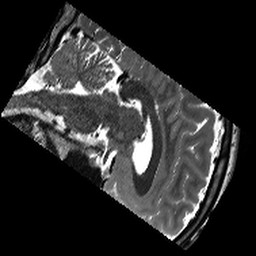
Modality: T2w
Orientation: sagittal
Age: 20
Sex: male
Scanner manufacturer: siemens
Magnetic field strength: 3 T
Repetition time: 13.15 s
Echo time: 0.082 s